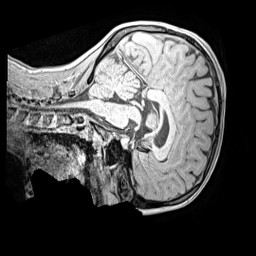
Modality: MP2RAGE
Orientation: sagittal
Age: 11
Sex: male
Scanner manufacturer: siemens
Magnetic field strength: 3 T
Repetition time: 4 s
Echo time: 0.00299 s